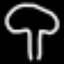
Label: mushroom